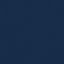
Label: SeaLake